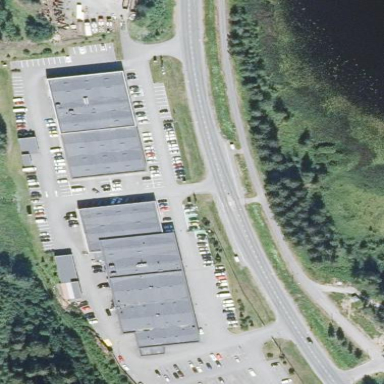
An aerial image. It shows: Commercial area.